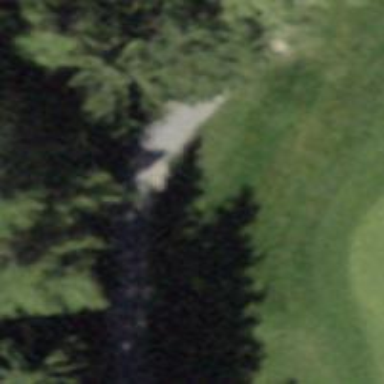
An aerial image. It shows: Designated golf cart path that is service road.